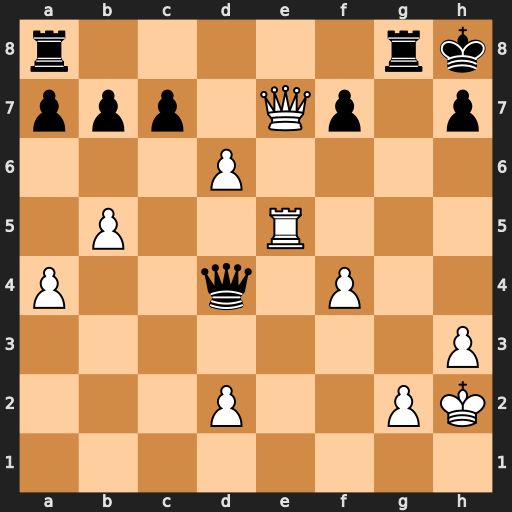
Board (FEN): r5rk/ppp1Qp1p/3P4/1P2R3/P2q1P2/7P/3P2PK/8
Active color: w
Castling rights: -
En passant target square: -
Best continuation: Qf6+ Rg7 Re8+ Rxe8 Qxd4